Field crop: tomato
Growth stage: 1
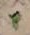
Species: solanum